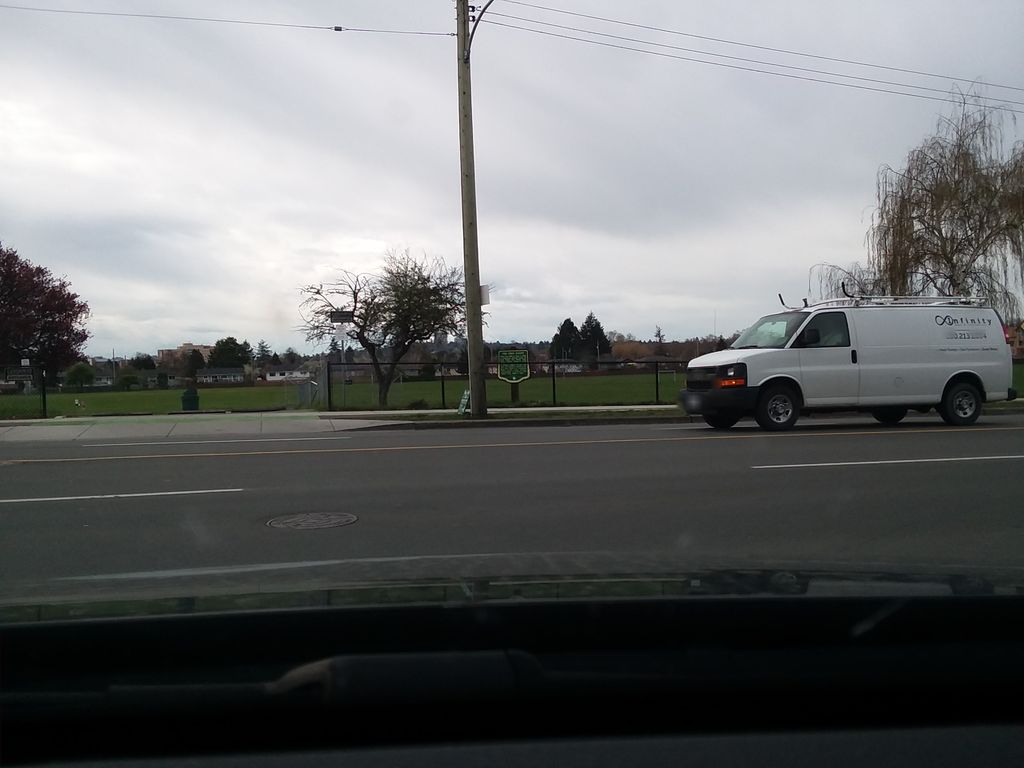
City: victoria